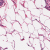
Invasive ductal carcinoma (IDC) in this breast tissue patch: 0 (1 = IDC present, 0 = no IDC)